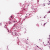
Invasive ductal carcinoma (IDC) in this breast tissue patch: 0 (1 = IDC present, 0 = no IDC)